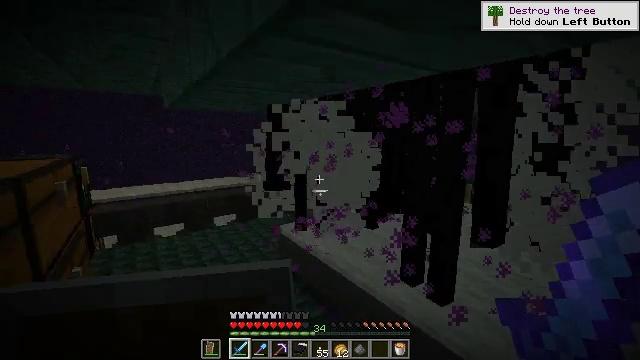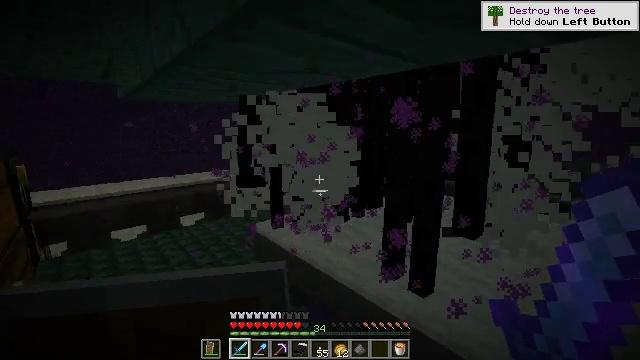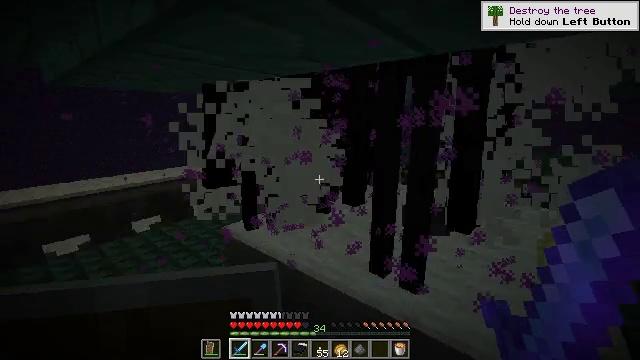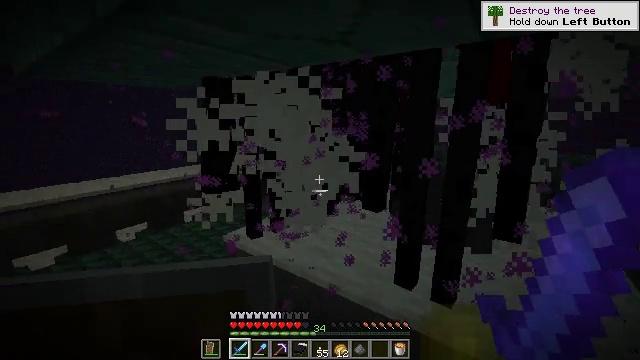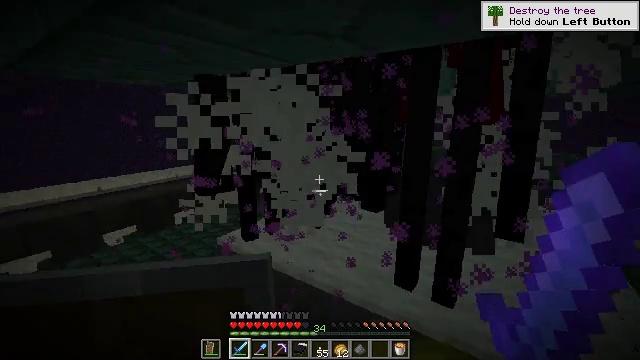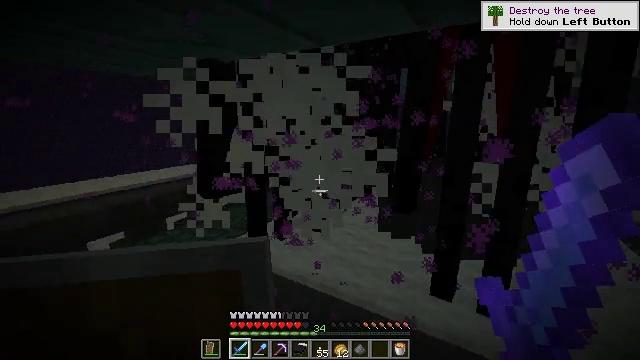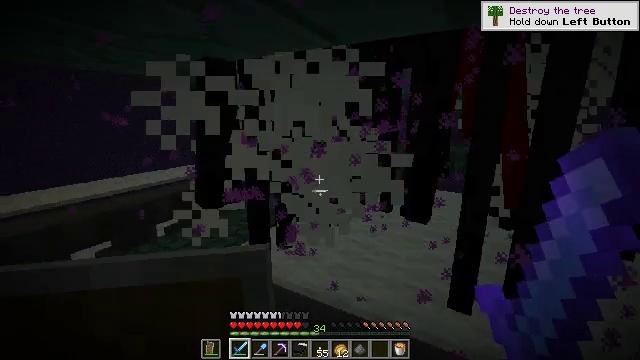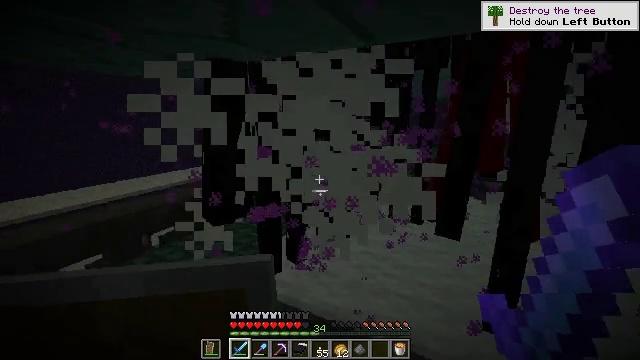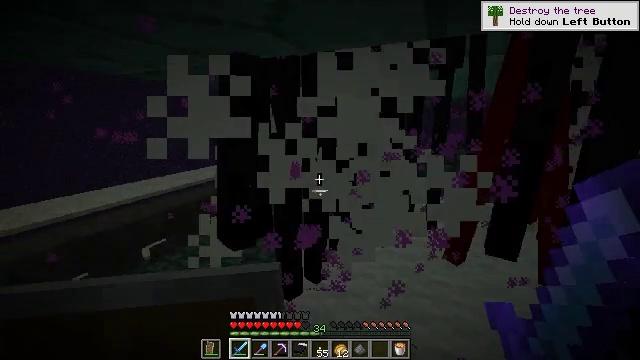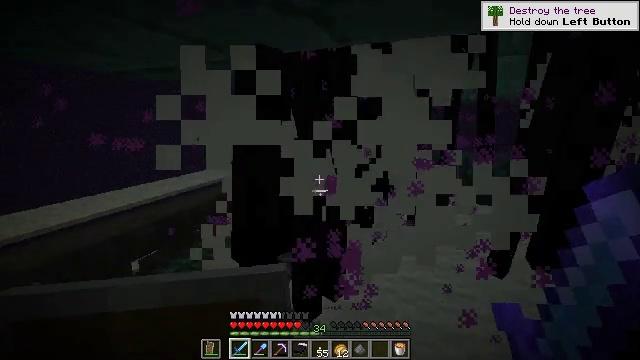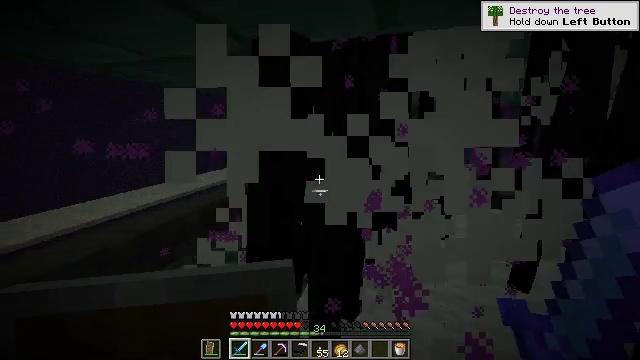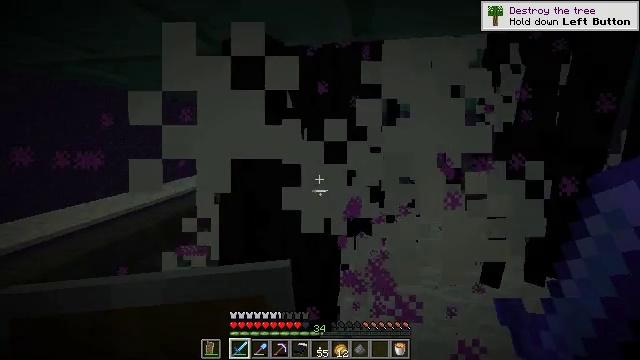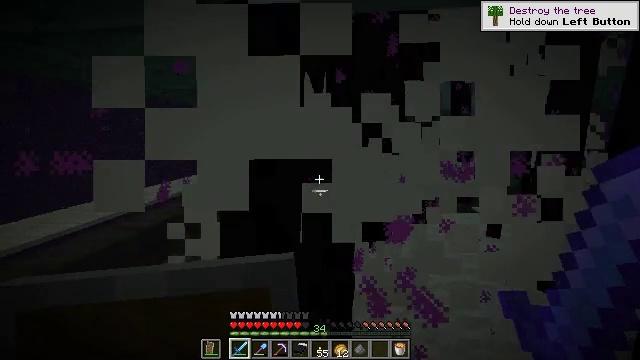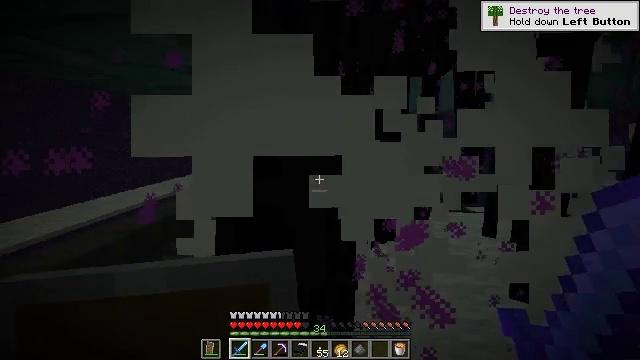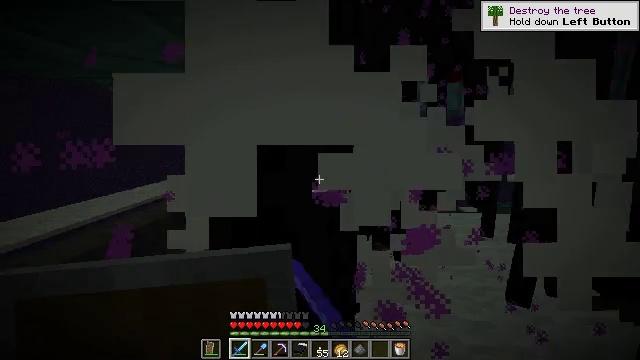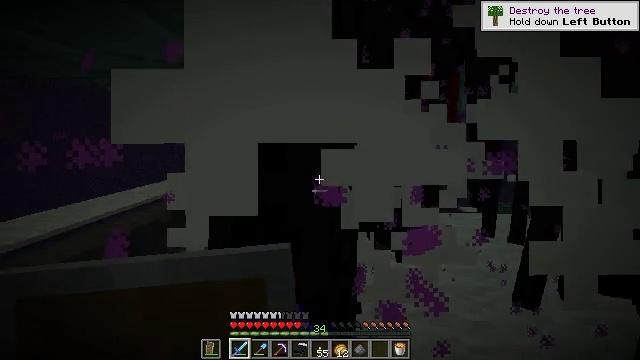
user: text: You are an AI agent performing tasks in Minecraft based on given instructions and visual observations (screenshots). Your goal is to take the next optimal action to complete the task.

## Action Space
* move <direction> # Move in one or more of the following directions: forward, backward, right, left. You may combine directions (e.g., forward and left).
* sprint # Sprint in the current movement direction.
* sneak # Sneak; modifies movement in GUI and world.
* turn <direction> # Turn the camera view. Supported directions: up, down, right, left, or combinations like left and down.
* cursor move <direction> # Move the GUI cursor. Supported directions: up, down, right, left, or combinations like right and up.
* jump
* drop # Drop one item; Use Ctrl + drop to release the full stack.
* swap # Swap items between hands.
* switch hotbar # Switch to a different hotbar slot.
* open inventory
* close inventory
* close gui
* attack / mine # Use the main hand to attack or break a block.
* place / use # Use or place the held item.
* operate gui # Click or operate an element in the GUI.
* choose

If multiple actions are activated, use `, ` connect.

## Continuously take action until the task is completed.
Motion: motion action
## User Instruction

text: Hunt the enderman.
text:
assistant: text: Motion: move forward and move left, turn right and down
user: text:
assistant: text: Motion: move forward and move left, turn right and down
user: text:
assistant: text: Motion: move forward and move left, turn right
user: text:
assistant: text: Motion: move forward and move left, turn right
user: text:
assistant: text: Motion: move forward and move left, turn right
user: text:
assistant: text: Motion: move forward and move left, turn right
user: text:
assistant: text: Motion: move forward and move left, turn right
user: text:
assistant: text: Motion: move forward and move left, turn right
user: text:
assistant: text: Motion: move forward and move left, turn right
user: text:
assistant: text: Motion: move forward and move left, turn right
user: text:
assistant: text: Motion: move forward, turn right and up
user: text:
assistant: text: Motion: turn right
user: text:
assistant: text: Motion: turn right, attack / mine
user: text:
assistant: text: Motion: turn right, attack / mine
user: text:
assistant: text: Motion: attack / mine
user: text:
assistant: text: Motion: attack / mine
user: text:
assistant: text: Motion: turn right
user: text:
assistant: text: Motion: no_op
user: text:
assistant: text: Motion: no_op
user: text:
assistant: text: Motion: turn up
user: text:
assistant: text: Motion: turn up
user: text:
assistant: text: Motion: no_op
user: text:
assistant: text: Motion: no_op
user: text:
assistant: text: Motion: no_op
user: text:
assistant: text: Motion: no_op
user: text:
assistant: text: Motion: no_op
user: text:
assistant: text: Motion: no_op
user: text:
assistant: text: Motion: turn right
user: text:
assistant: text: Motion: turn right
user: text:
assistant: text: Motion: move left